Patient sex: M
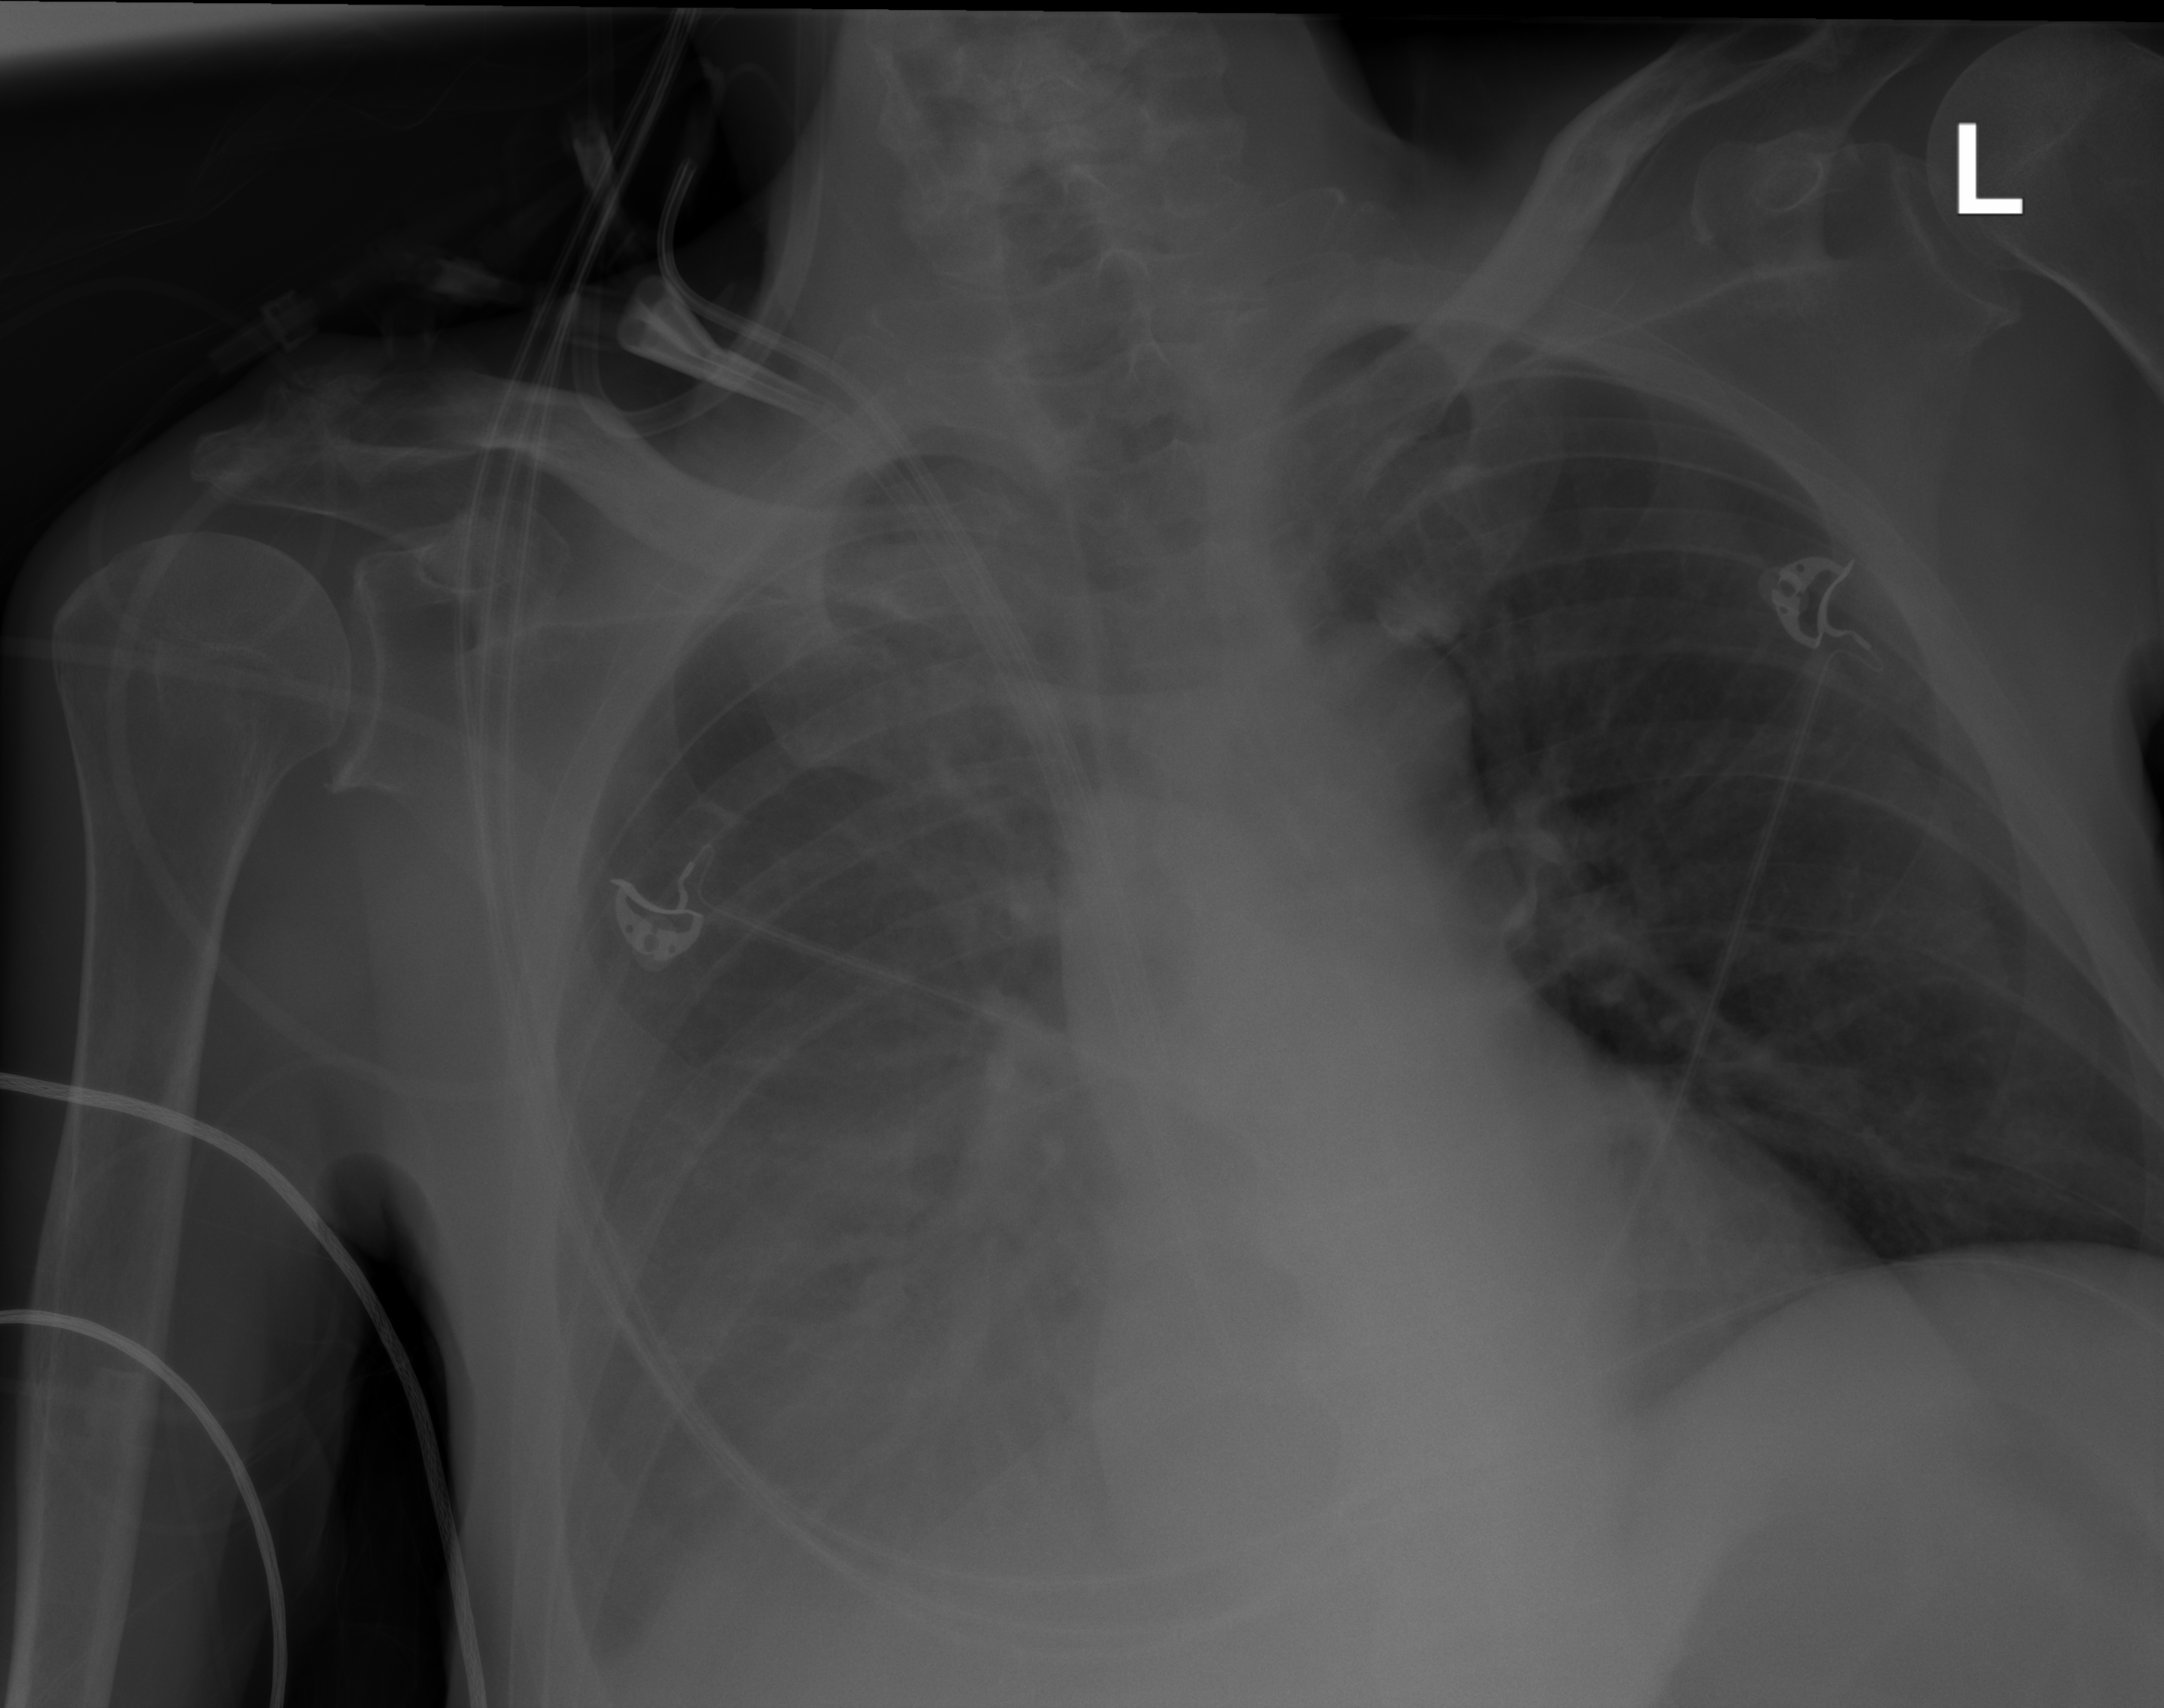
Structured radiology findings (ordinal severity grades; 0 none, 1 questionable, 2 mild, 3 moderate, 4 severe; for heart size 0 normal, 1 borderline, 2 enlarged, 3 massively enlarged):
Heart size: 1
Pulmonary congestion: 0
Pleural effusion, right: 3
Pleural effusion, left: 0
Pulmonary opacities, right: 0
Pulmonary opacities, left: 0
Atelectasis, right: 0
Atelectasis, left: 0